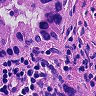
Metastatic tissue present: yes